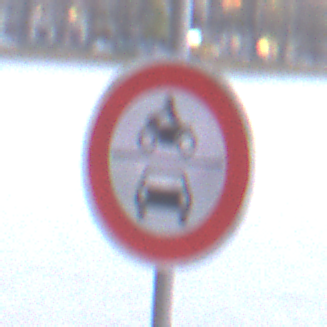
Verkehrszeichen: VerbotKraftfahrzeuge
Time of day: MorningAfternoon
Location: Outdoor (Urban)
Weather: Overcast
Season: NotSpecified
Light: Natural